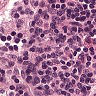
Metastatic tissue present: no